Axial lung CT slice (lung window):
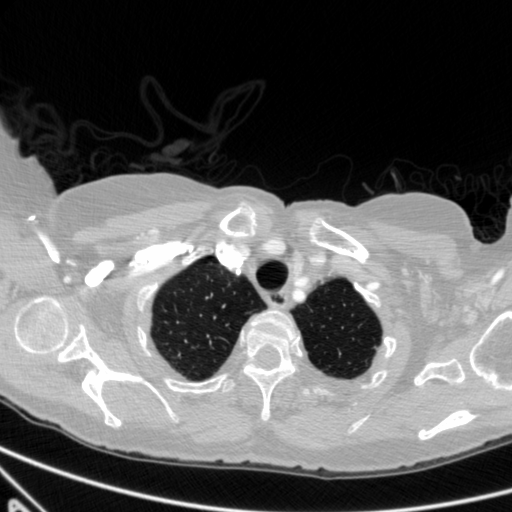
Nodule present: no